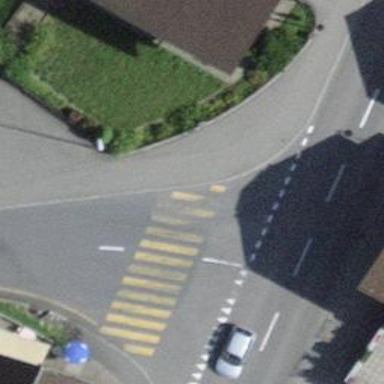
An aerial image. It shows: Uncontrolled zebra crossing with notable zebra markings.